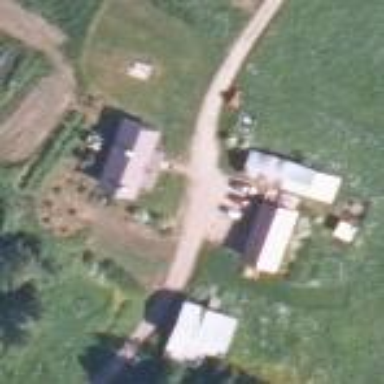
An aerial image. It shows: Farmyard area.